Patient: sex F, age 68
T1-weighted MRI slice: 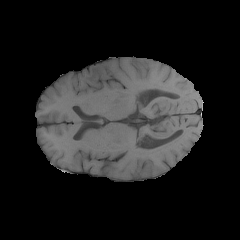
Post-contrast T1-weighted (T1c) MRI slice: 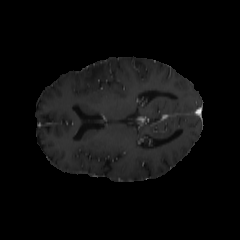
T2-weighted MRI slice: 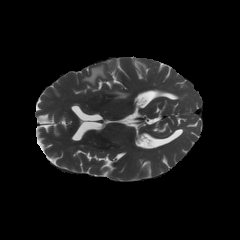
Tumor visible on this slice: yes
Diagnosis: Glioblastoma, IDH-wildtype
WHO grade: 4